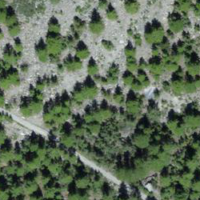
EUNIS habitat code: 31
Species observed at this site:
Corvus corone
Sylvia atricapilla
Spinus spinus
Cuculus canorus
Erithacus rubecula
Phoenicurus ochruros
Certhia familiaris
Phoenicurus phoenicurus
Corvus corax
Periparus ater
Lophophanes cristatus
Monticola saxatilis
Troglodytes troglodytes
Pyrrhula pyrrhula
Chloris chloris
Bistorta vivipara
Turdus merula
Saxicola rubetra
Emberiza cia
Turdus pilaris
Regulus regulus
Pyrrhocorax pyrrhocorax
Pyrrhocorax graculus
Aquila chrysaetos
Phylloscopus trochilus
Motacilla alba
Delichon urbicum
Anthus trivialis
Oenanthe oenanthe
Anthus spinoletta
Dendrocopos major
Prunella modularis
Turdus viscivorus
Buteo buteo
Prunella collaris
Phylloscopus collybita
Carduelis citrinella
Sitta europaea
Nucifraga caryocatactes
Garrulus glandarius
Falco tinnunculus
Picus viridis
Ficedula hypoleuca
Stachys recta
Motacilla cinerea
Linaria cannabina
Accipiter gentilis
Lyrurus tetrix
Montifringilla nivalis
Fringilla coelebs
Lanius collurio
Turdus torquatus
Coloeus monedula
Ptyonoprogne rupestris
Carduelis carduelis
Columba palumbus
Accipiter nisus